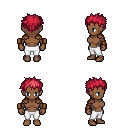
a pixel art fantasy rpg character, female body template, human, dark skin, leather shoulder armor, white pants, ruby red bedhead hairstyle, leather bracers, four views (front, back, left, right), 2x2 character sprite sheet, small pixel art, hard edges, no anti-aliasing